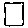
Label: square